Brain MRI, t1w sequence, axial 2D slice.
Patient: age 34, sex M, weight 95 kg, height 1.95 m
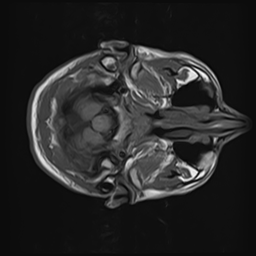